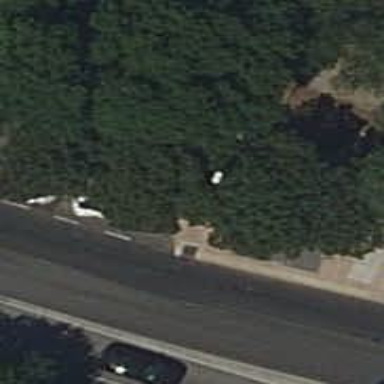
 serving as platform for public transportation."